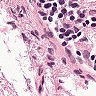
Metastatic tissue present: no